【题型】解答题　【知识点】解析几何　【难度】medium
（2024·宝山区三模）已知抛物线 $\Gamma: y^2 = 4x$，在 $\Gamma$ 上有一点 $A$ 位于第一象限，设 $A$ 的纵坐标为 $a (a > 0)$.
\vspace{1em}
\noindent （1）若 $A$ 到抛物线 $\Gamma$ 准线的距离为 3，求 $a$ 的值；
\noindent （2）当 $a = 4$ 时，若 $x$ 轴上存在一点 $B$，使 $AB$ 的中点在抛物线 $\Gamma$ 上，求 $O$ 到直线 $AB$ 的距离；
\noindent （3）直线 $l: x = -3$，$P$ 是第一象限内 $\Gamma$ 上异于 $A$ 的动点，$P$ 在直线 $l$ 上的投影为点 $H$，直线 $AP$ 与直线 $l$ 的交点为 $Q$. 若在 $P$ 的位置变化过程中，$|HQ| > 4$ 恒成立，求 $a$ 的取值范围.
【解答】
\noindent 【分析】

\noindent （1）根据题意可得点 $A$ 的横坐标为 2，将其代入抛物线的方程，即可求得 $a$ 的值；

\noindent （2）易知 $A(4,4)$，设 $B(b,0)$，由 $AB$ 的中点在抛物线上，可得 $b$ 的值，进而得到直线 $AB$ 的方程，再由点到直线的距离公式得解；

\noindent （3）设 $P\left(\dfrac{t^2}{4}, t\right), A\left(\dfrac{a^2}{4}, a\right), H(-3,t) (t \neq a)$，表示出直线 $AP$ 的方程，进一步表示出点 $Q$ 的坐标，再根据 $|HQ| > 4$ 恒成立，结合基本不等式即可得到 $a$ 的范围.

\vspace{1em}

\noindent 【解答】

\noindent 解：（1）抛物线 $\Gamma: y^2 = 4x$ 的准线为 $x = -1$，

\noindent 由于 $A$ 到抛物线 $\Gamma$ 准线的距离为 3，

\noindent 则点 $A$ 的横坐标为 2，则 $a^2 = 4 \times 2 = 8 (a > 0)$，

\noindent 解得 $a = 2\sqrt{2}$；

\vspace{1em}

\noindent （2）当 $a = 4$ 时，点 $A$ 的横坐标为 $\dfrac{4^2}{4} = 4$，则 $A(4,4)$，

\noindent 设 $B(b,0)$，则 $AB$ 的中点为 $\left(\dfrac{b+4}{2}, 2\right)$，

\noindent 由题意可得 $2^2 = 4 \times \dfrac{b+4}{2}$，解得 $b = -2$，

\noindent 所以 $B(-2,0)$，

\noindent 则 $k_{AB} = \dfrac{4 - 0}{4 + 2} = \dfrac{2}{3}$，

\noindent 由点斜式可得，直线 $AB$ 的方程为 $y = \dfrac{2}{3}(x + 2)$，即 $2x - 3y + 4 = 0$，

\noindent 所以原点 $O$ 到直线 $AB$ 的距离为 $\dfrac{4}{\sqrt{2^2 + 3^2}} = \dfrac{4\sqrt{13}}{13}$；

\vspace{1em}

\noindent （3）如图，

\vspace{1em}

\noindent 设 $P\left(\dfrac{t^2}{4}, t\right), A\left(\dfrac{a^2}{4}, a\right), H(-3,t) (t \neq a > 0)$，则 $k_{AP} = \dfrac{t - a}{\dfrac{t^2}{4} - \dfrac{a^2}{4}} = \dfrac{4}{t + a}$，

\noindent 故直线 $AP$ 的方程为 $y - a = \dfrac{4}{t + a}\left(x - \dfrac{a^2}{4}\right)$，

\noindent 令 $x = -3$，可得 $y = a - \left(\dfrac{a^2}{4} + 3\right) \cdot \dfrac{4}{t + a}$，即 $Q\left(-3, a - \left(\dfrac{a^2}{4} + 3\right) \cdot \dfrac{4}{t + a}\right)$，

\noindent 则 $|HQ| = \left|t - a + \left(\dfrac{a^2}{4} + 3\right) \cdot \dfrac{4}{t + a}\right|$，

\noindent 依题意，$\left|t - a + \left(\dfrac{a^2}{4} + 3\right) \cdot \dfrac{4}{t + a}\right| > 4$ 恒成立，

\noindent 又 $t + a + \left(\dfrac{a^2}{4} + 3\right) \cdot \dfrac{4}{t + a} - 2a \geqslant 4\sqrt{\dfrac{a^2}{4} + 3} - 2a > 0$，

\noindent 则最小值为 $4\sqrt{\dfrac{a^2}{4} + 3} - 2a > 4$，即 $2\sqrt{\dfrac{a^2}{4} + 3} > 2 + a$，即 $\sqrt{a^2 + 12} > 2 + a$，

\noindent 则 $a^2 + 12 > a^2 + 4a + 4$，解得 $0 < a < 2$，

\noindent 又当 $a = 2$ 时，$t + 2 + \dfrac{16}{t + 2} - 4 \geqslant 2\sqrt{(t + 2) \cdot \dfrac{16}{t + 2}} - 4 = 4$，当且仅当 $t = 2$ 时等号成立，

\noindent 而 $a \neq t$，即当 $a = 2$ 时，也符合题意.

\noindent 故实数 $a$ 的取值范围为 $(0,\ 2]$.

\vspace{1em}

\noindent 【点评】本题考查抛物线的定义及其性质，考查直线与抛物线的综合运用，考查运算求解能力，属于中档题.

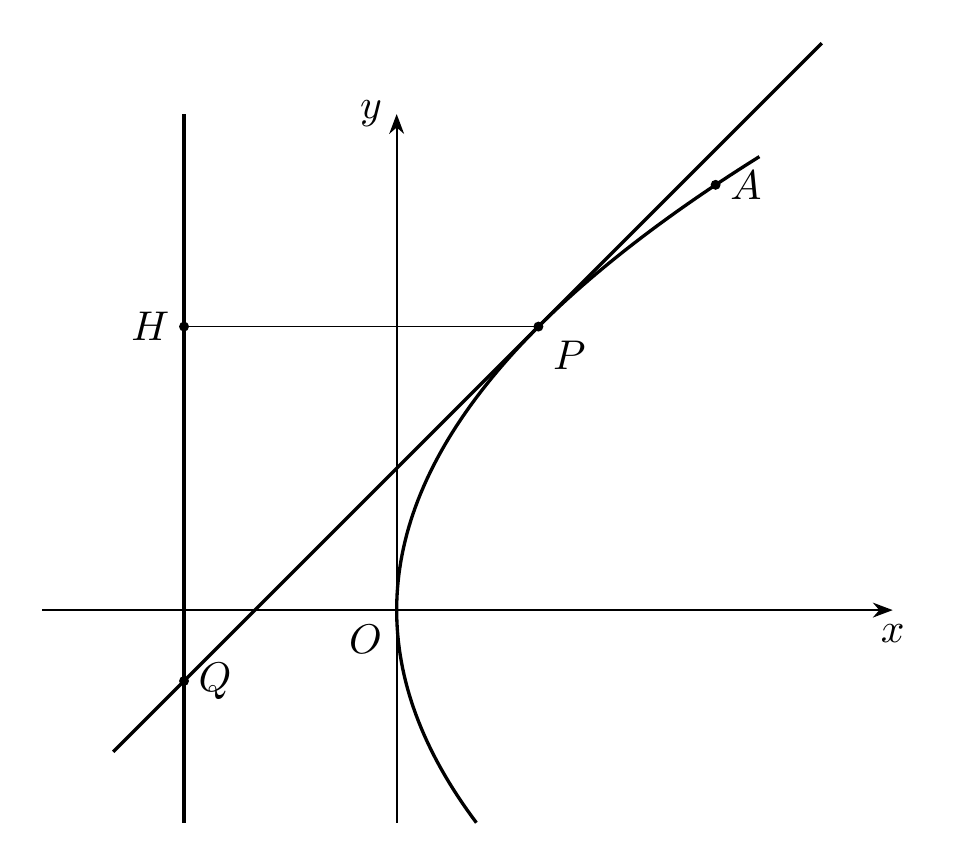